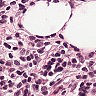
Metastatic tissue present: no